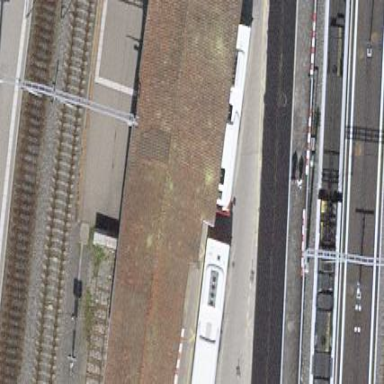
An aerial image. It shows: Transportation building.